Interaction volume radius: 10 \u00c5
Interaction volume height: 20 \u00c5
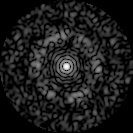
Disorder parameter: 0.8359